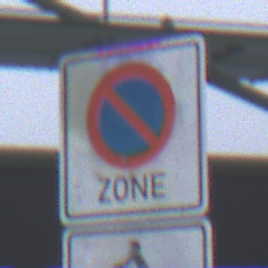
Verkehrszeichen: BeginnEingeschraenktesHalteverbotZone
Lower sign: HinweisDurchSinnbild18
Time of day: MorningAfternoon
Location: Outdoor (Suburban)
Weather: Overcast
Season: NotSpecified
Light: Natural